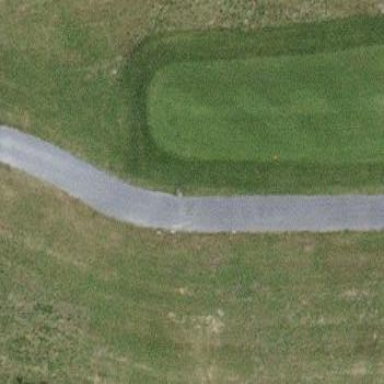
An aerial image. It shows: Golf tee.